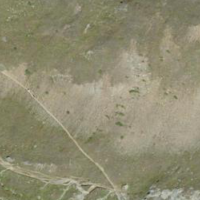
EUNIS habitat code: 26
Species observed at this site:
Jacobaea incana
Lysandra coridon